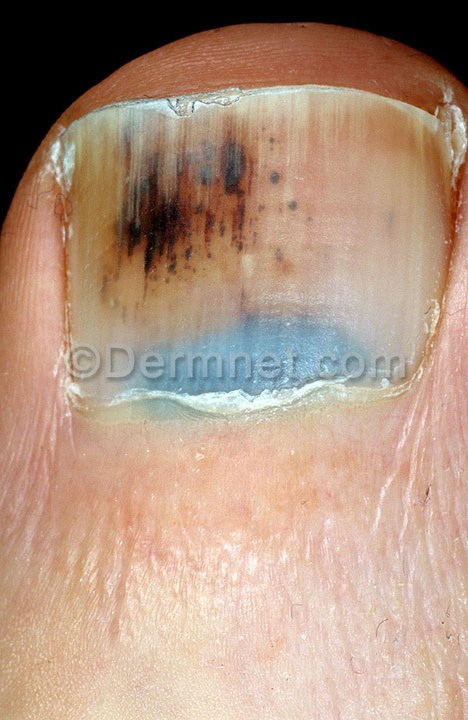
Disease: Nail Fungus and other Nail Disease